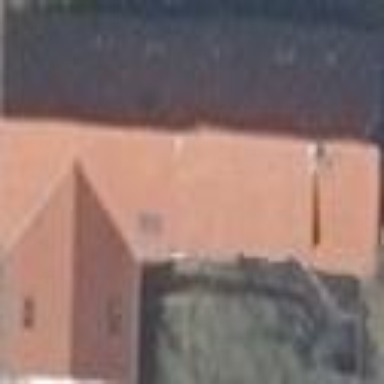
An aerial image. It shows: Gabled building.